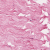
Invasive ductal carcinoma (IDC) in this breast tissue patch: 0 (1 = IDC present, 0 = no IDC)